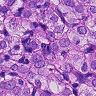
Metastatic tissue present: yes